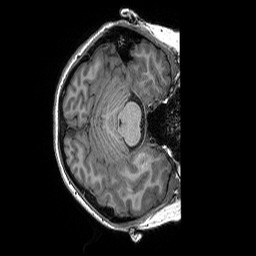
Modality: T1w
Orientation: axial
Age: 27
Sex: female
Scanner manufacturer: siemens
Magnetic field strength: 3 T
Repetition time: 2.3 s
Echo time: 0.00306 s